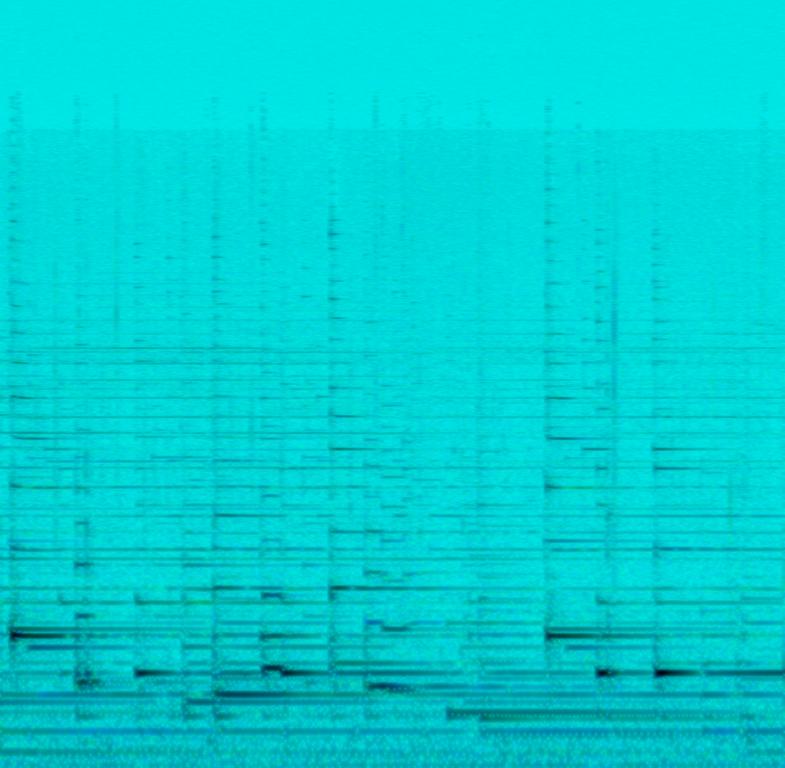
The low quality recording features a mellow harp melody that sounds mystical, soft, hypnotic and passionate.